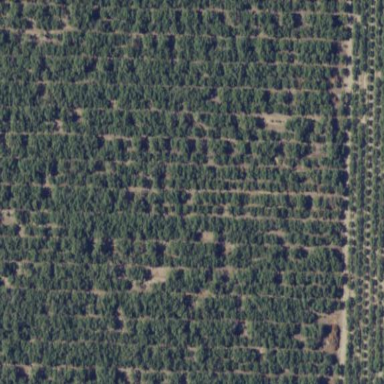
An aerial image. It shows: Almond orchard with rows of almond trees.